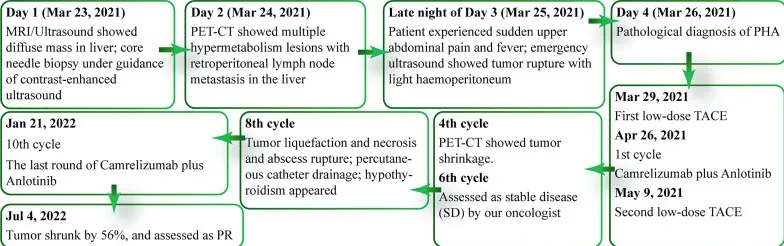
Timeline of patient's clinical course.
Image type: chart (chart)